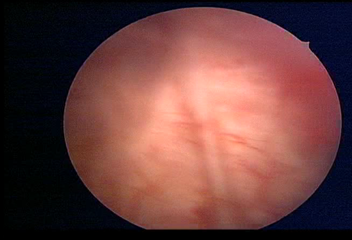
Modality: WLC
Class: Normal mucosa
Bladder cancer association: No